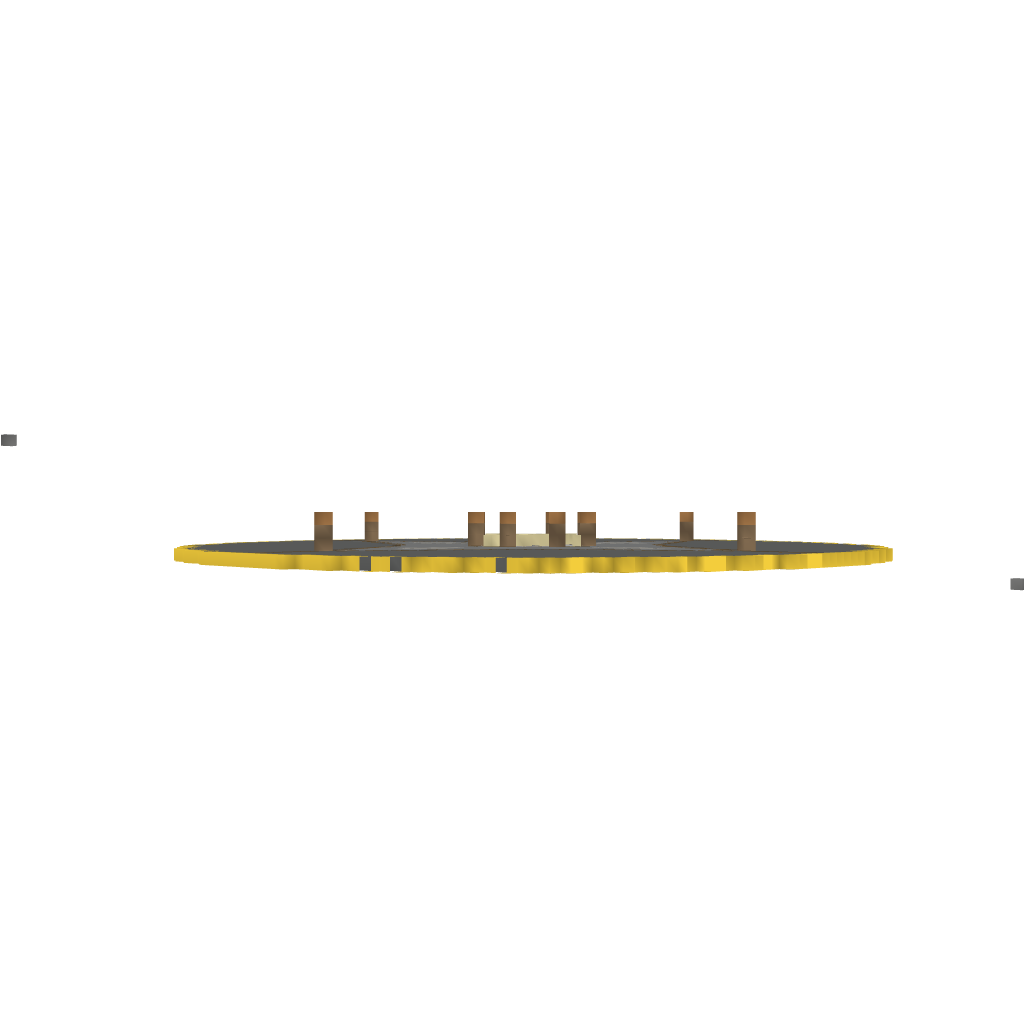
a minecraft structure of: EasySpawn2